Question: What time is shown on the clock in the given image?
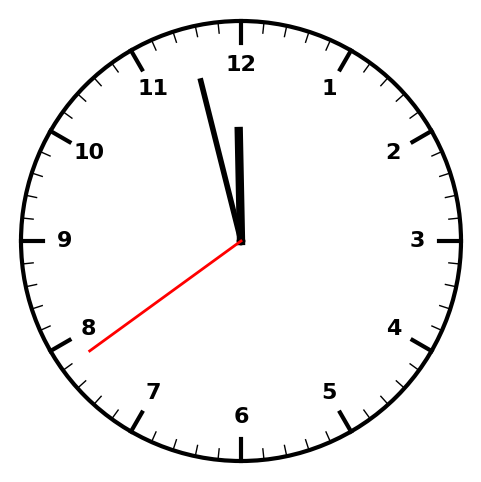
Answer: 11:57:39